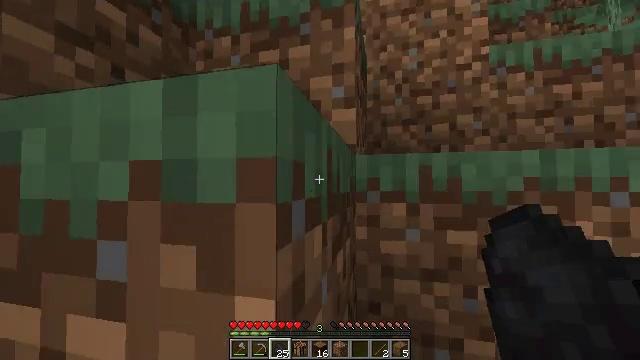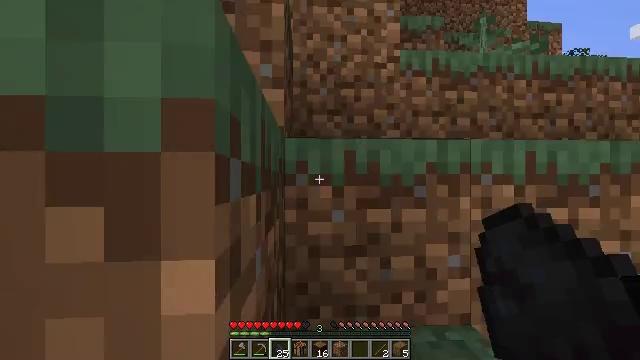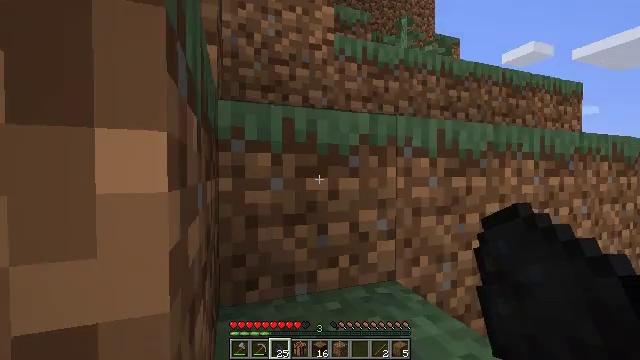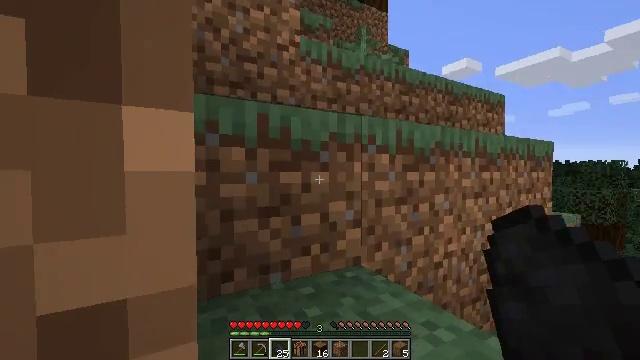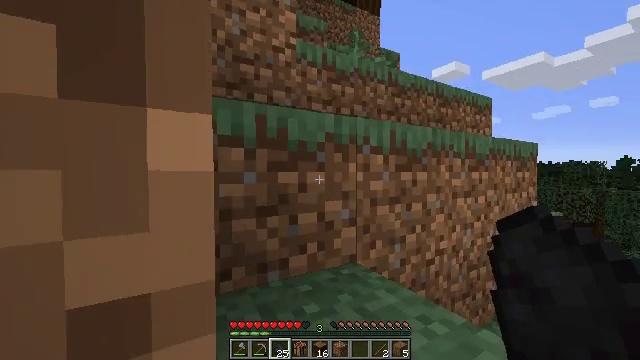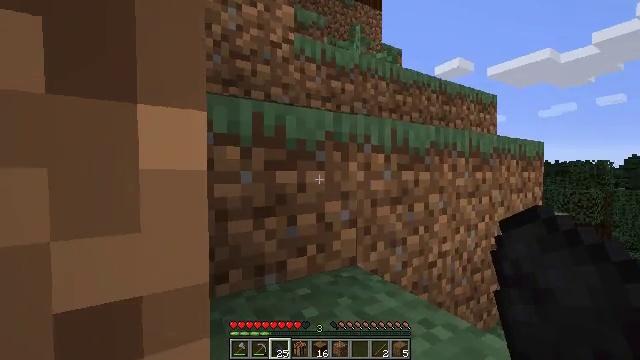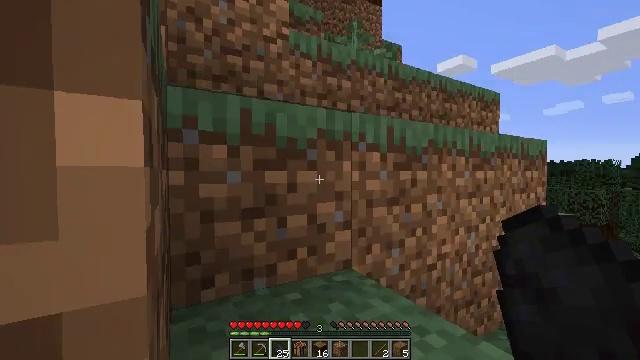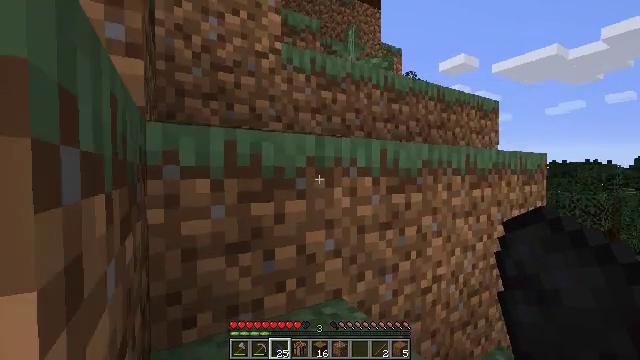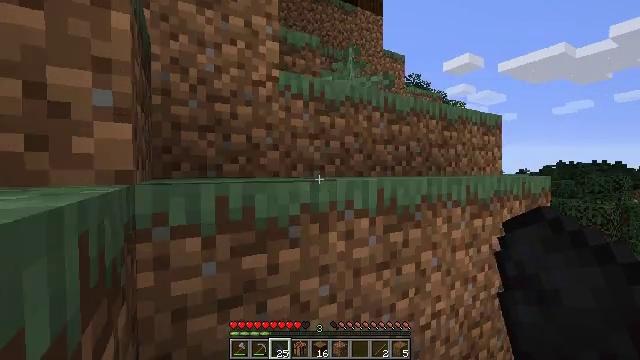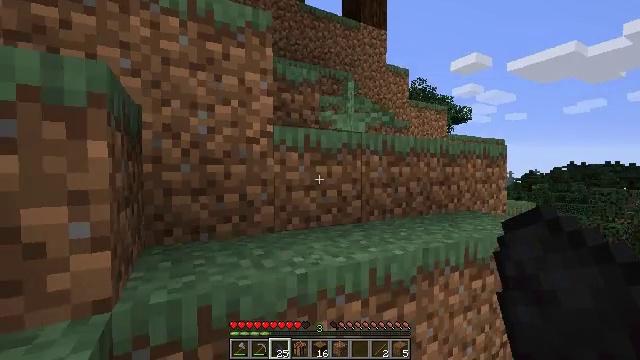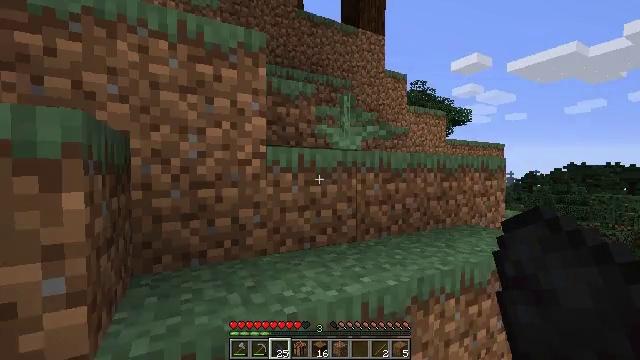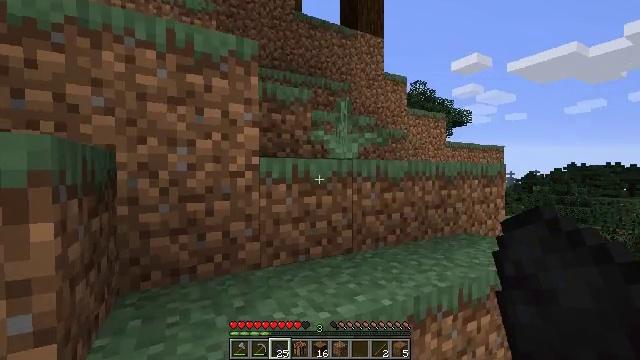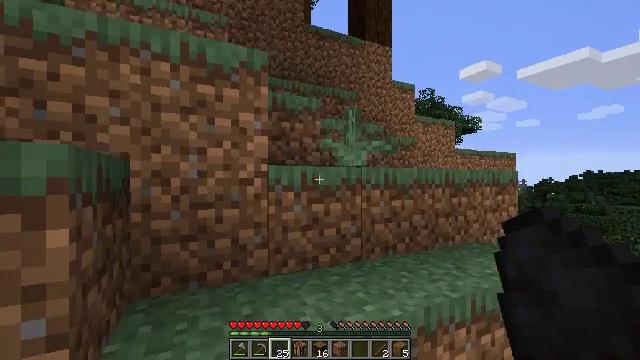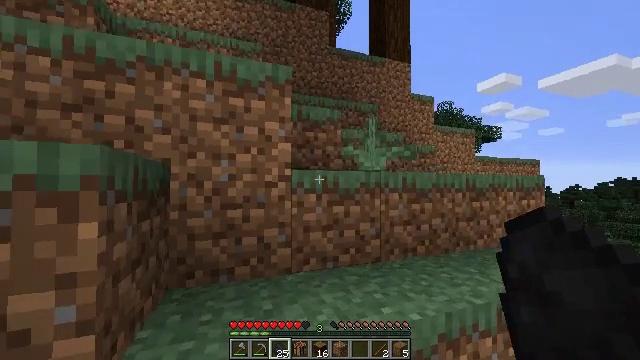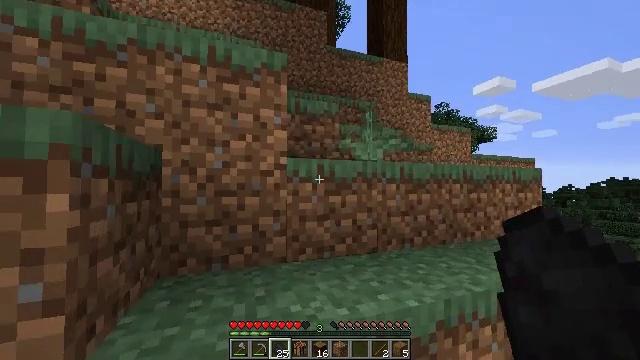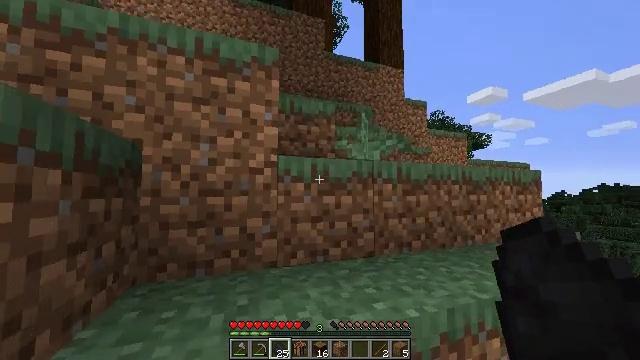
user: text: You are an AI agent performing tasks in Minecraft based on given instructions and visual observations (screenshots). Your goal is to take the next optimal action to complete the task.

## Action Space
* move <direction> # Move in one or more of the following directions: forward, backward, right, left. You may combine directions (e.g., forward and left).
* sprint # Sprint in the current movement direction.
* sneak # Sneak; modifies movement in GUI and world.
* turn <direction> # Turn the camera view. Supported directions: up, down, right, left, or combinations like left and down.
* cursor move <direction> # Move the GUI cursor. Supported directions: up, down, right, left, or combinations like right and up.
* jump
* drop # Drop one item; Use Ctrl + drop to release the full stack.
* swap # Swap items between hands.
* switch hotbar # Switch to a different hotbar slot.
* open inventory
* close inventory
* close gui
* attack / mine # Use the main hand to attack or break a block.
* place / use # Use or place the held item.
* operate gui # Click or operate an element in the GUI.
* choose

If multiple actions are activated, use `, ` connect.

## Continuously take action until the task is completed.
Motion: motion action
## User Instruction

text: Mine the red bed from the ground.
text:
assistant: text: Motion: turn right and down
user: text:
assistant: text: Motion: turn right and down
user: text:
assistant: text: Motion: turn right
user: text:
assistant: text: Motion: turn right
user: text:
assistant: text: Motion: move forward
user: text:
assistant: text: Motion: move forward, sprint
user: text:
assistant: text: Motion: move forward, sprint, jump
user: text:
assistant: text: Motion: move forward, sprint, jump
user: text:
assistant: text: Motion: move forward, sprint, turn left, jump
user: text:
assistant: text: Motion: move forward, sprint, jump
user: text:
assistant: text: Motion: move forward, sprint, jump
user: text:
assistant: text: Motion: move forward, sprint, turn left and up, jump
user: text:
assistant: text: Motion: move forward, sprint, turn left and up, jump
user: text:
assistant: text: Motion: move forward, sprint, jump
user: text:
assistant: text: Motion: move forward, sprint, turn up, jump
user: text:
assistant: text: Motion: move forward, sprint, turn right and up, jump
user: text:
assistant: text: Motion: move forward, sprint, turn right and up, jump
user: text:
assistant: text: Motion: move forward, sprint, turn right and up, jump
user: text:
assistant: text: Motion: move forward, sprint, turn right and up, jump
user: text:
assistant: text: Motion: move forward, sprint, turn right, jump
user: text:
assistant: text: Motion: move forward, sprint, jump
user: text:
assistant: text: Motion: move forward, sprint, jump
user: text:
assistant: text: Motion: move forward, sprint, turn left, jump
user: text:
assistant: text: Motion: move forward, sprint, turn left, jump
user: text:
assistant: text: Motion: move forward, sprint, turn left, jump
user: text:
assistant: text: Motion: move forward, sprint, turn left, jump
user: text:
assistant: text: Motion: move forward, sprint, turn left, jump
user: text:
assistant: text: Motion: move forward, sprint, turn left, jump
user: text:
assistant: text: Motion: move forward and move right, sprint, turn left, jump
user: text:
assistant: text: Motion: move forward and move right, sprint, turn left and up, jump